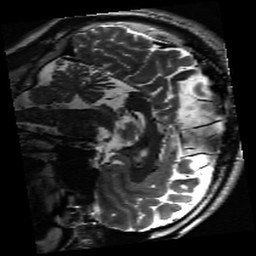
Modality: inplaneT2
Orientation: sagittal